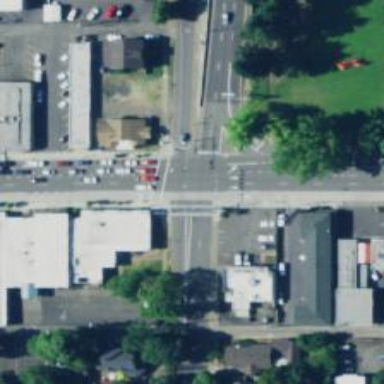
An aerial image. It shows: Solid stop line on the road.